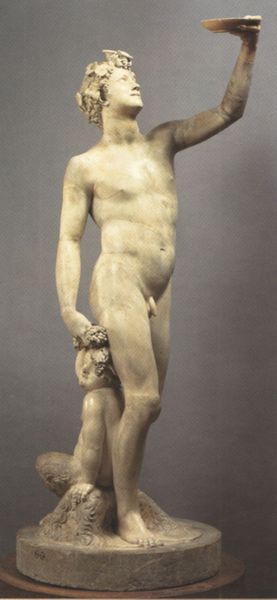
Titel: Bacchus
Künstler: Jacopo Sansovino
Institution: Florenz, Bargello
Schlagwörter: körper, mann, nackt, brust, marmor, schale, sockel, stein, teller, haare, stehend, kind, schön, skulptur, statue, sitzt, bildhauerei, podest, knabe, steht, rom, jüngling, faun